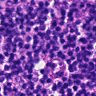
Metastatic tissue present: no